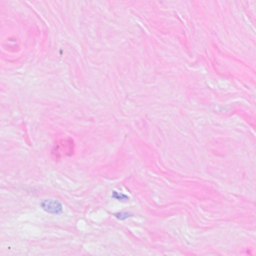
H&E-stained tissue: Breast